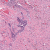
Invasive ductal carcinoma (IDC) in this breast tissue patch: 1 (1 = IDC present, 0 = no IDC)